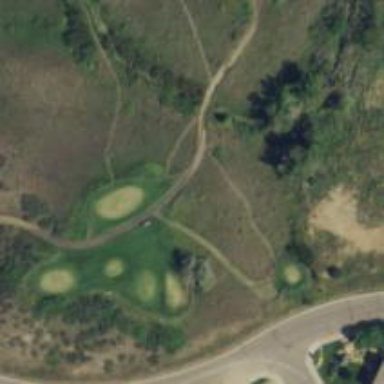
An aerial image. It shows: Path designated for golf carts.